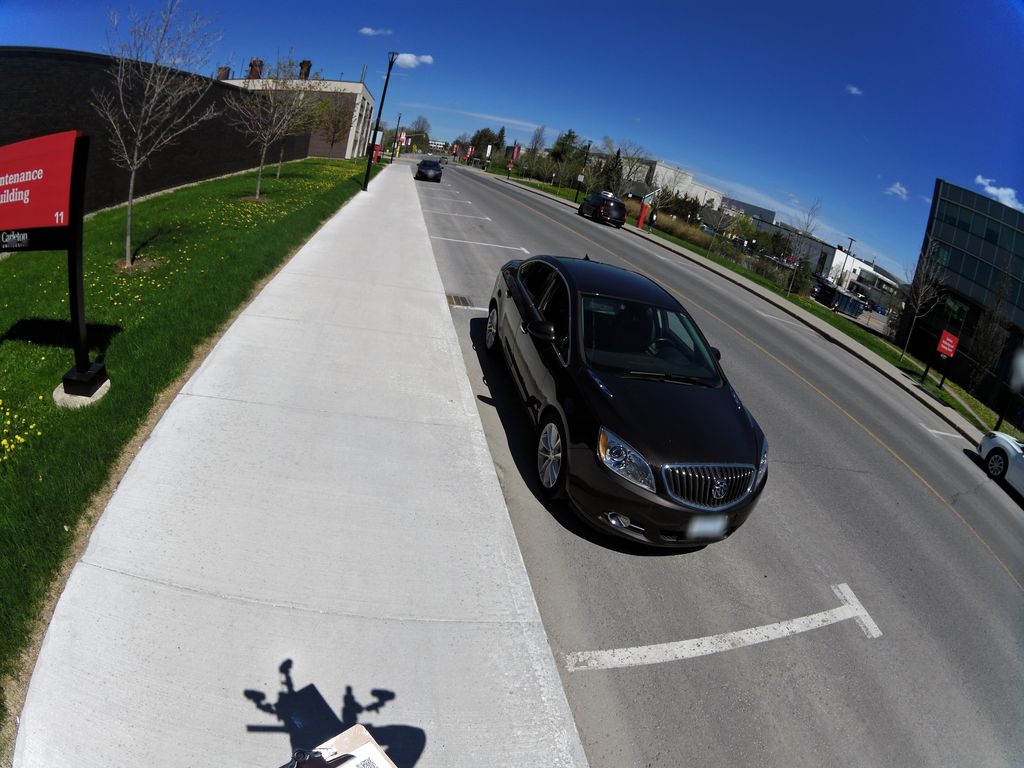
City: ottawa-gatineau